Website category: university
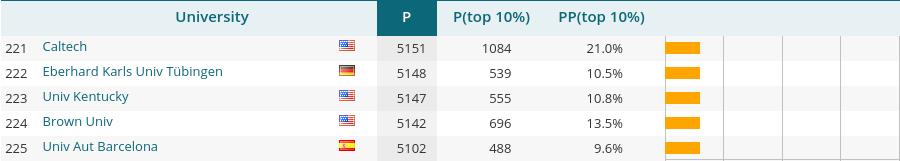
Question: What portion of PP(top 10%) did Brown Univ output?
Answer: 13.5%

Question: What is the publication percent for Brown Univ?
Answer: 13.5%

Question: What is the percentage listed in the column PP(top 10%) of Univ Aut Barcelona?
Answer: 9.6%

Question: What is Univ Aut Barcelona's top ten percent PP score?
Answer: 9.6%

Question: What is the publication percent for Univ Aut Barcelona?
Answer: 9.6%

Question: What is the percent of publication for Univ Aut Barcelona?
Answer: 9.6%

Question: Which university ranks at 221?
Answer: Caltech

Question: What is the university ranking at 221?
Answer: Caltech

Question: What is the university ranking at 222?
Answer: Eberhard Karls Univ Tbingen

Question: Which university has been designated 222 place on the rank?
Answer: Eberhard Karls Univ Tbingen

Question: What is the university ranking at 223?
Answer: Univ Kentucky

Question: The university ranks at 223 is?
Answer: Univ Kentucky

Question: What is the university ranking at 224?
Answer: Brown Univ

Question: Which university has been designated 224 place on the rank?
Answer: Brown Univ

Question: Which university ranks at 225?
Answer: Univ Aut Barcelona

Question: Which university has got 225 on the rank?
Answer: Univ Aut Barcelona

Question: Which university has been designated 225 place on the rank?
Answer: Univ Aut Barcelona

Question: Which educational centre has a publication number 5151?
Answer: Caltech

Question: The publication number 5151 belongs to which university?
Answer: Caltech

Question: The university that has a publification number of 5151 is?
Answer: Caltech

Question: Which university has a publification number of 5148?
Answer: Eberhard Karls Univ Tbingen

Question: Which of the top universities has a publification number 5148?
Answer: Eberhard Karls Univ Tbingen

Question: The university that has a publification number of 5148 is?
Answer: Eberhard Karls Univ Tbingen

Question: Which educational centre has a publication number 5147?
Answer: Univ Kentucky

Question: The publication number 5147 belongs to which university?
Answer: Univ Kentucky

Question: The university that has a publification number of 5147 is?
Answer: Univ Kentucky

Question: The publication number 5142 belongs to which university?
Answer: Brown Univ

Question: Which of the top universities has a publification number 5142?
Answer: Brown Univ

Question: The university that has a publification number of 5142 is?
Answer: Brown Univ

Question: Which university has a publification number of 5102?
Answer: Univ Aut Barcelona

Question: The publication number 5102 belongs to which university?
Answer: Univ Aut Barcelona

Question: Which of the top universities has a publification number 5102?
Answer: Univ Aut Barcelona

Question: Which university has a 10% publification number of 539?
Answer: Eberhard Karls Univ Tbingen

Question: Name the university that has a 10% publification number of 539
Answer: Eberhard Karls Univ Tbingen

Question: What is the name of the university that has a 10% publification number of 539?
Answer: Eberhard Karls Univ Tbingen

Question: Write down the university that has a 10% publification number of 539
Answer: Eberhard Karls Univ Tbingen

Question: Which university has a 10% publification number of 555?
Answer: Univ Kentucky

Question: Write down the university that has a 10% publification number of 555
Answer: Univ Kentucky

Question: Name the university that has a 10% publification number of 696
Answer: Brown Univ

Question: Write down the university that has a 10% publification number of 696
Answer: Brown Univ

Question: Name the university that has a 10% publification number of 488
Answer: Univ Aut Barcelona

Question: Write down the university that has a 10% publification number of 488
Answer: Univ Aut Barcelona